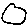
Label: circle